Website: home-depot
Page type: account-selection
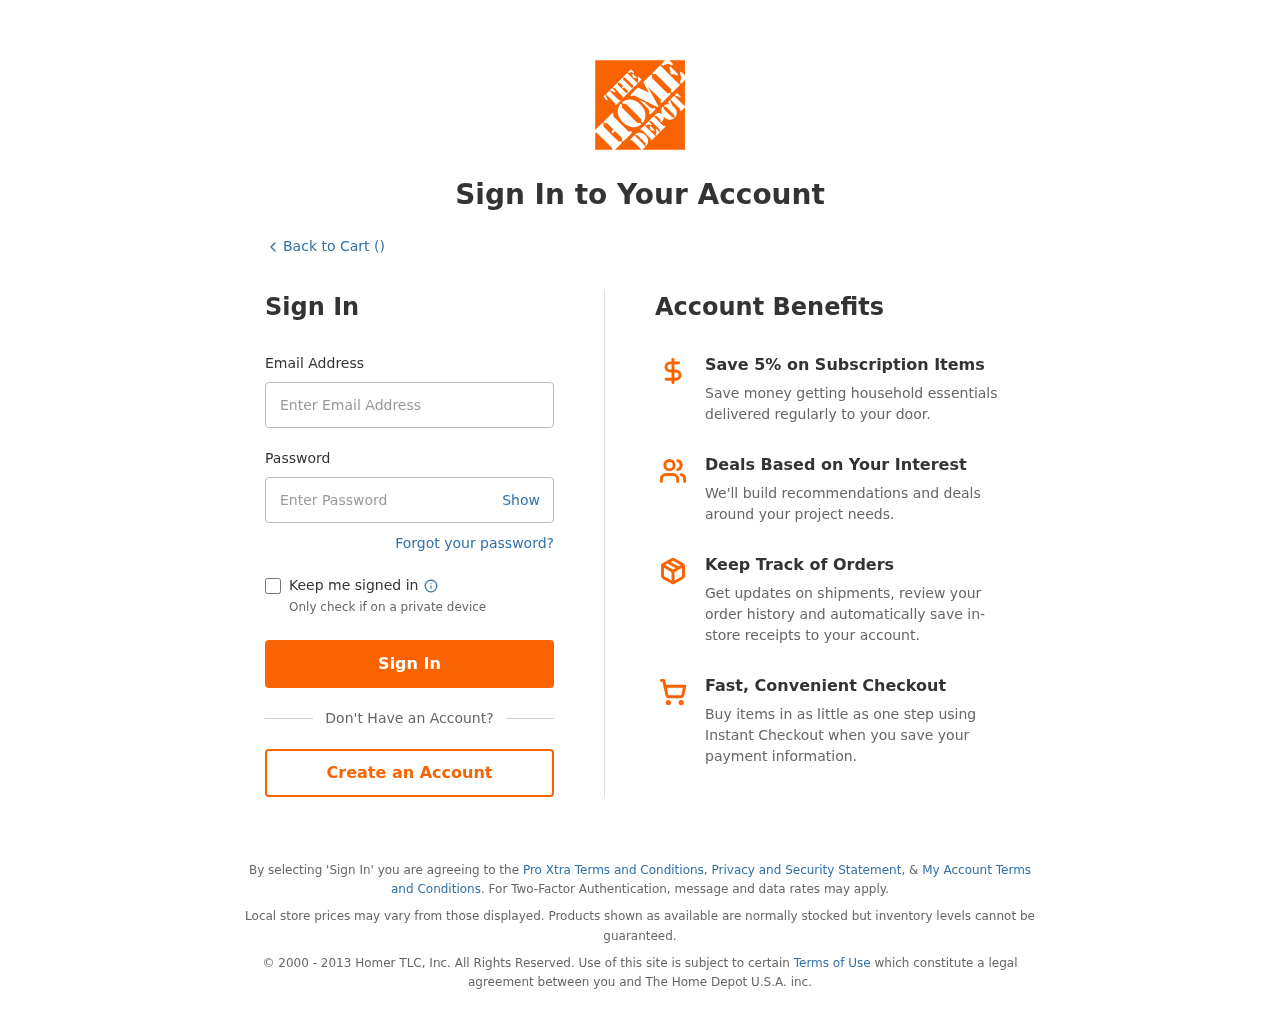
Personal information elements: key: PII_LOGIN_USERNAME
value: samantha1776